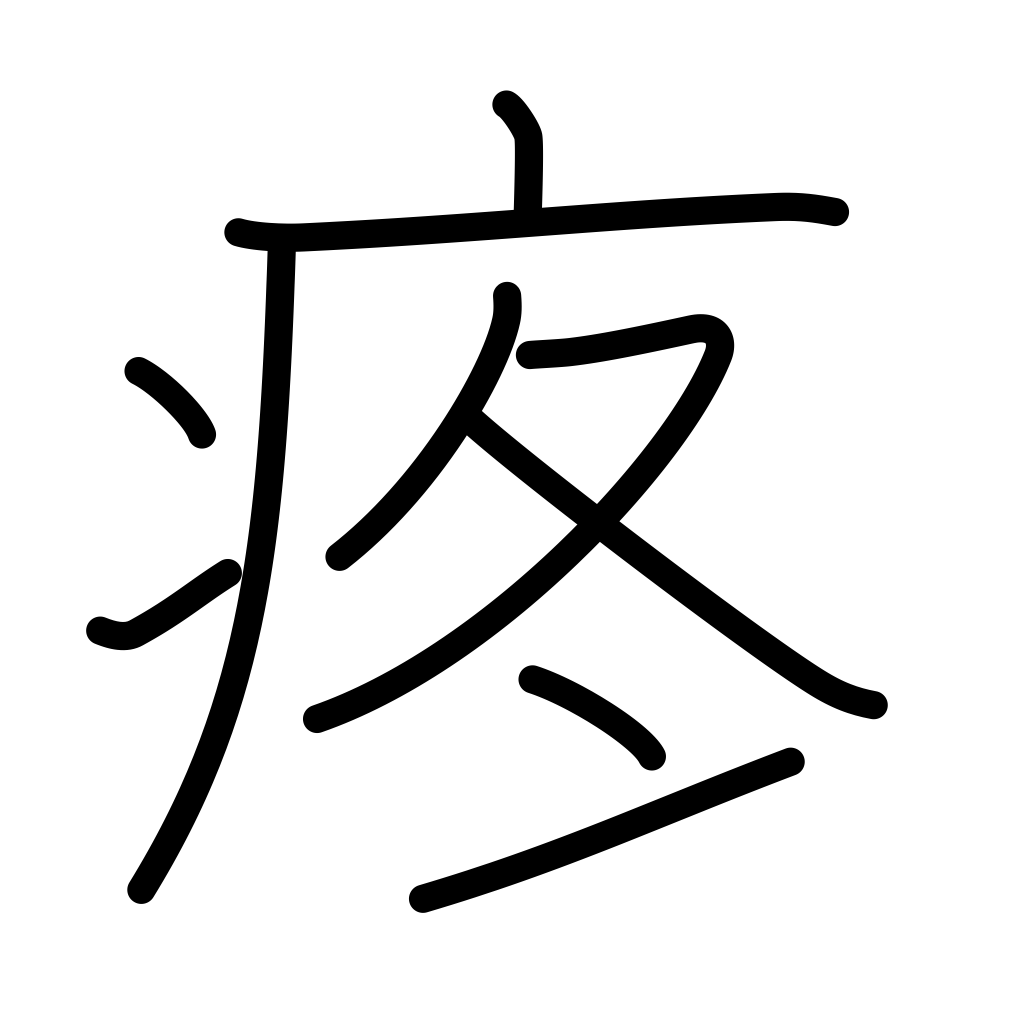
Meaning: ache, pain, tingle, fester